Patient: sex F, age 44
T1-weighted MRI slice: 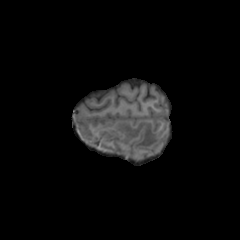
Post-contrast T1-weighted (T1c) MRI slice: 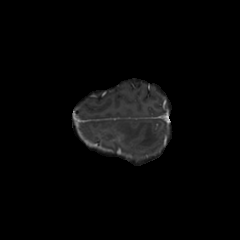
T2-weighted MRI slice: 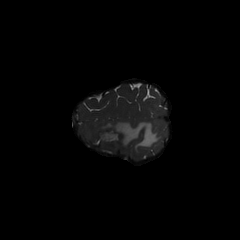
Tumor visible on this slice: yes
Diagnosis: Glioblastoma, IDH-wildtype
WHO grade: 4